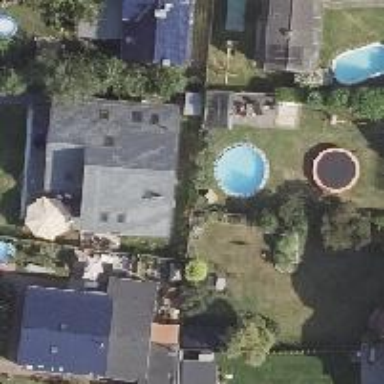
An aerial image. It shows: Swimming pool located in leisure land.